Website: crate-barrel
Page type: billing-address
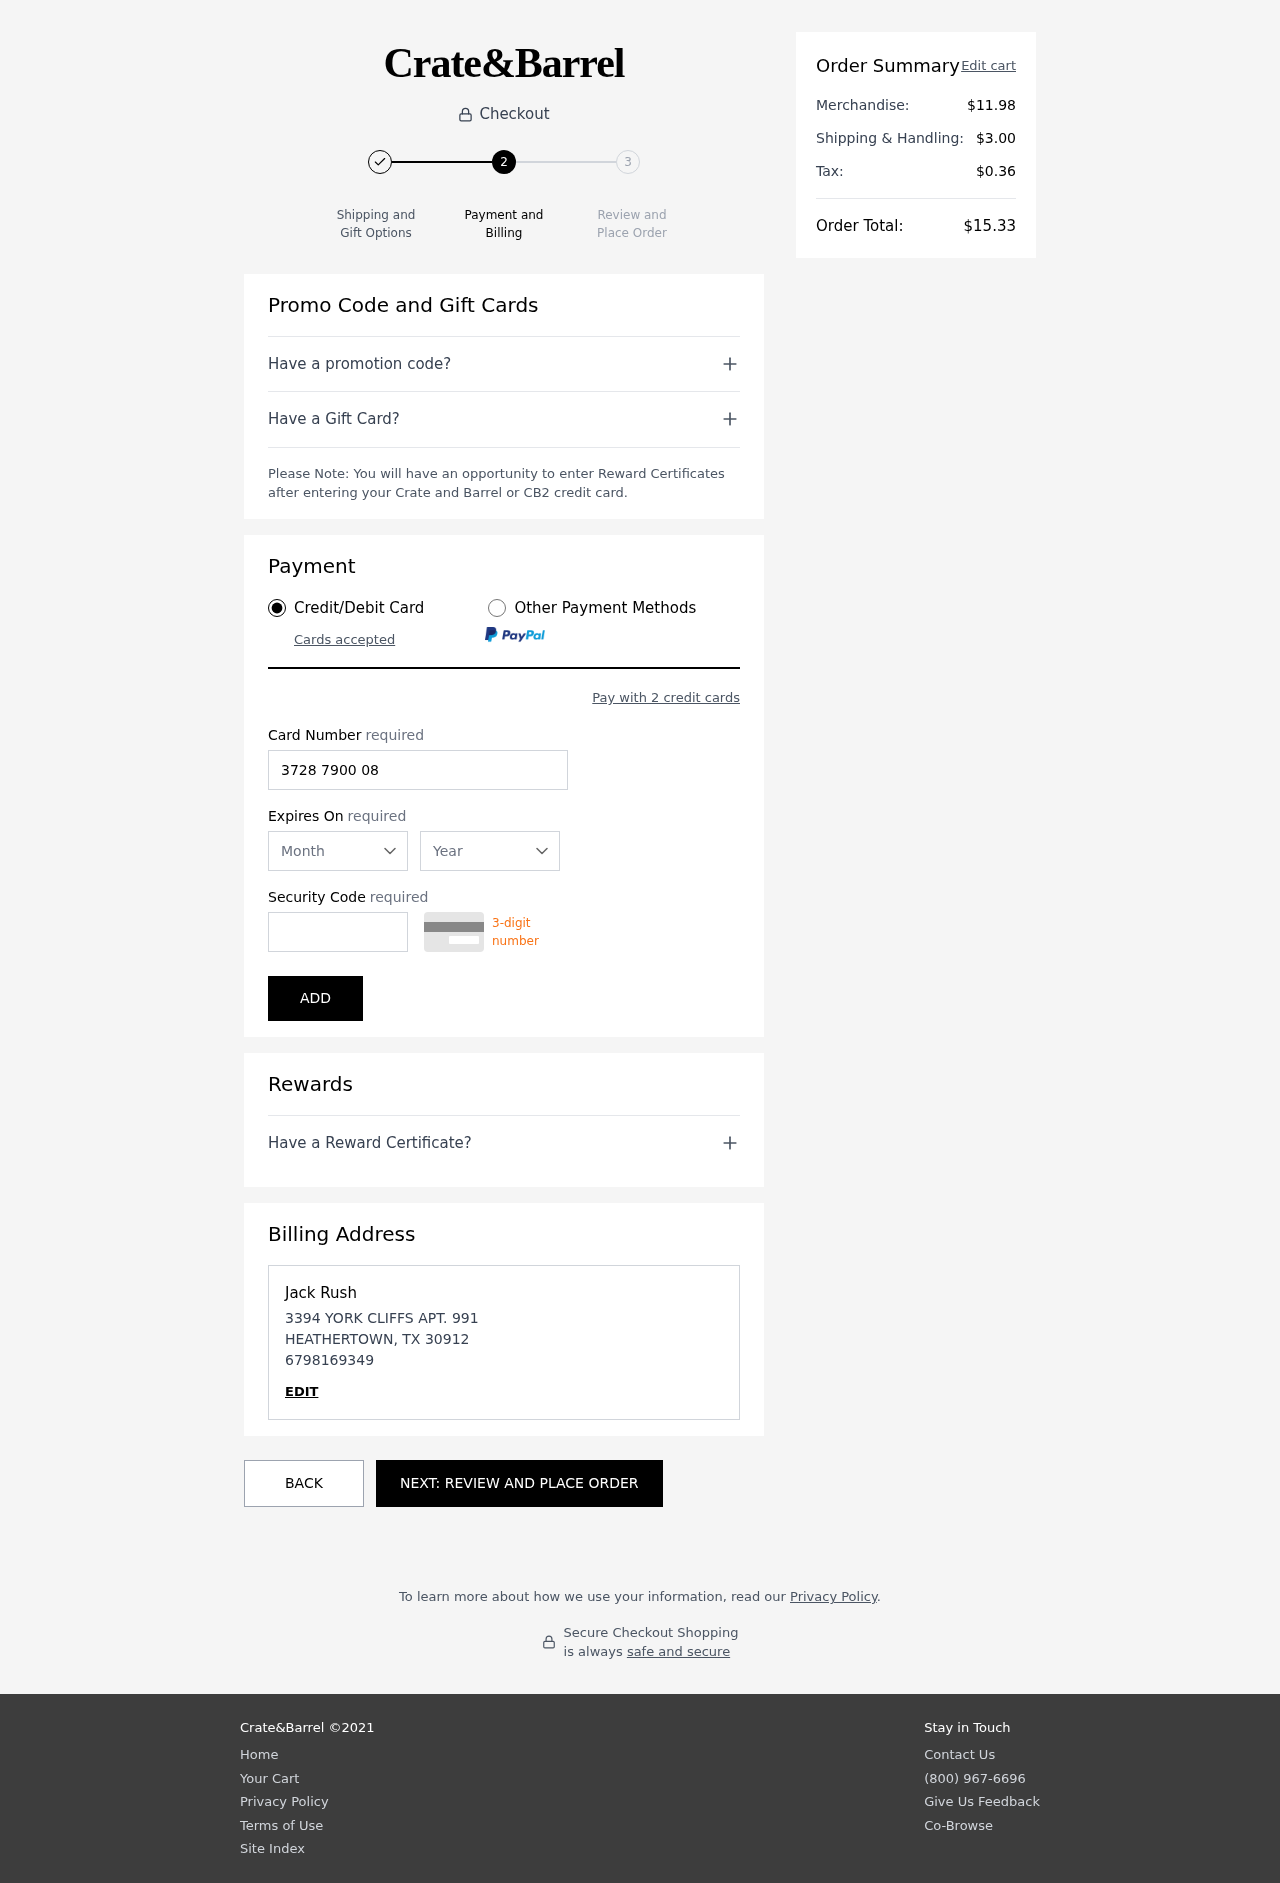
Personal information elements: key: PII_CARD_CVV
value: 2017
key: PII_CARD_EXPIRY_MONTH
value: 04
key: PII_CARD_EXPIRY_YEAR
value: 28
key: PII_CARD_NUMBER
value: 3728 7900 0880 531
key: PII_CITY
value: HEATHERTOWN
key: PII_FULLNAME
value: Jack Rush
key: PII_PHONE
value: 6798169349
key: PII_POSTCODE
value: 30912
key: PII_STATE_ABBR
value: TX
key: PII_STREET
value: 3394 YORK CLIFFS APT. 991
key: PII_FIRSTNAME
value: Jack
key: PII_LASTNAME
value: Rush
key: PII_PHONE_LINE
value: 9349
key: PII_PHONE_SUFFIX
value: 9349
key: PII_POSTCODE_FULL
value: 30912
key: PII_PHONE2
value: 6798169349
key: PII_PHONE3
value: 6798169349
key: PII_FULLNAME2
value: Jack Rush
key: PII_FULLNAME3
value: Jack Rush
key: PII_FIRSTNAME2
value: Jack
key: PII_FIRSTNAME3
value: Jack
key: PII_LASTNAME2
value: Rush
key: PII_LASTNAME3
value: Rush
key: PII_FIRSTNAME_DERIVED
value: Jack
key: PII_LASTNAME_DERIVED
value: Rush
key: PII_PHONE_NUMERIC
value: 6798169349
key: PII_PHONE_LINE_NUMERIC
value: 9349
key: PII_PHONE_SUFFIX_NUMERIC
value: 9349
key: PII_POSTCODE_NUMERIC
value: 30912
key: PII_PHONE2_NUMERIC
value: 6798169349
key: PII_PHONE3_NUMERIC
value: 6798169349
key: PII_FULLNAME_DERIVED
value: Jack Rush
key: PII_NAME_FULL_DERIVED
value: Jack Rush
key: PII_PHONE_DIGITS
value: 6798169349
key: PII_PHONE_LAST4
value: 9349
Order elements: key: ORDER_SUBTOTAL
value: $11.98
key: ORDER_SHIPPING_COST
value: $3.00
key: ORDER_TAX
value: $0.36
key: ORDER_TOTAL
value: $15.33